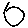
Label: circle